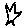
Label: star